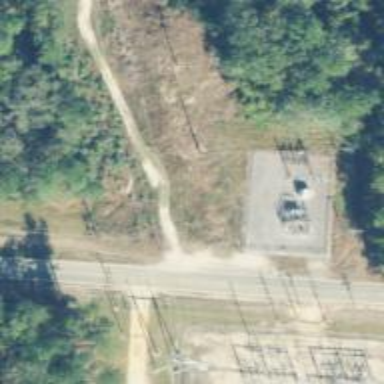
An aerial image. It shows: Power pole.